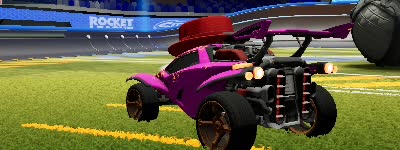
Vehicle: octane